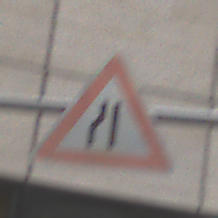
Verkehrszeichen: EinseitigVerengteFahrbahnLinks
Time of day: Midday
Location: Outdoor (Urban)
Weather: Overcast
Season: NotSpecified
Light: Natural